Field crop: maize
Growth stage: 2
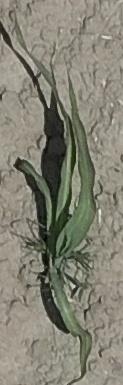
Species: sorghum